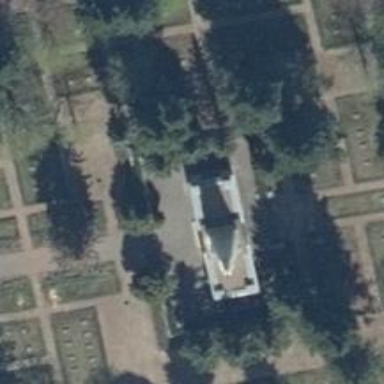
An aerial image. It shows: War memorial.